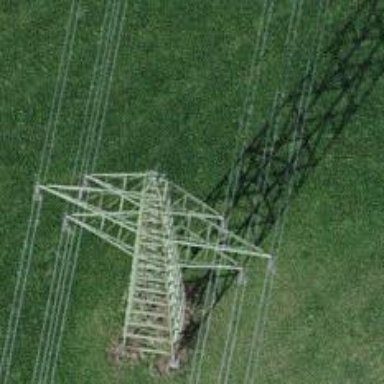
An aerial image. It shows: Power tower.